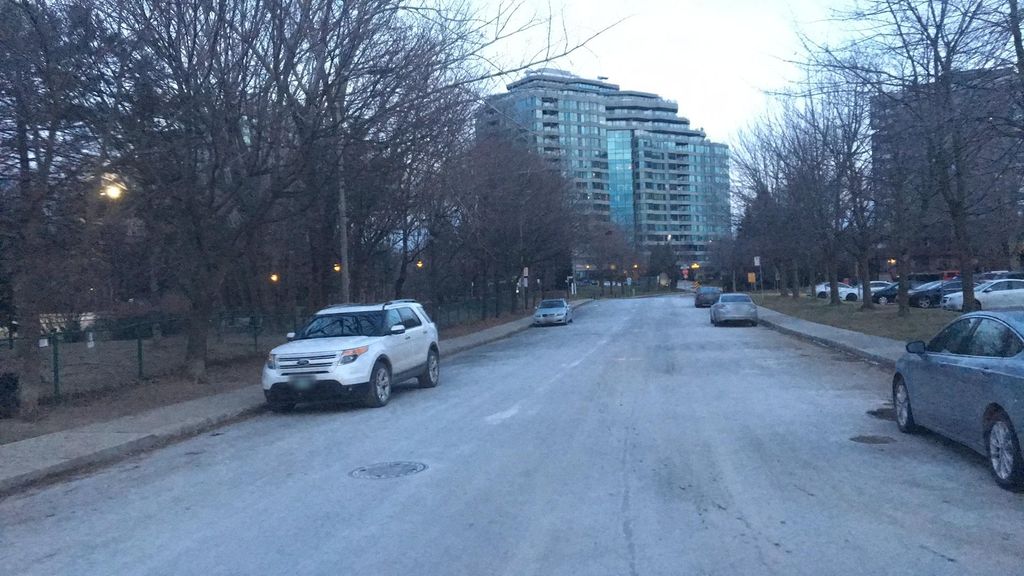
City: montreal